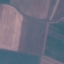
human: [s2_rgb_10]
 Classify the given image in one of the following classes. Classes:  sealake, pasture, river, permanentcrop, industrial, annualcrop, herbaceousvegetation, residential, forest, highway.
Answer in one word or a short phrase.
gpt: AnnualCrop